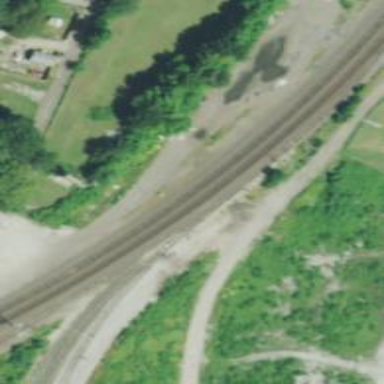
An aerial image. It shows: Railway track.